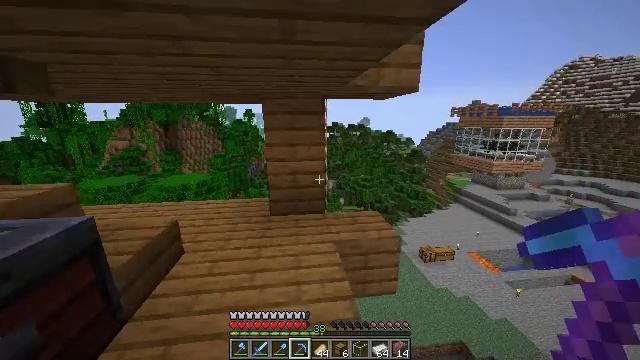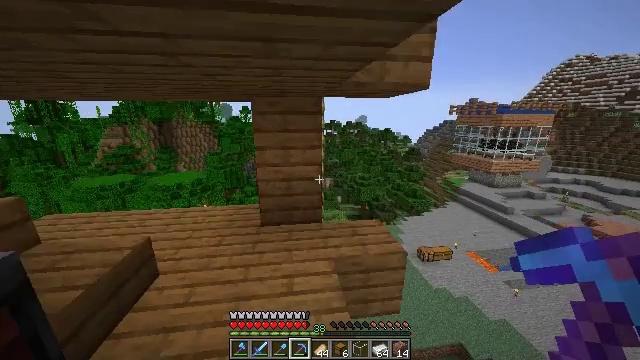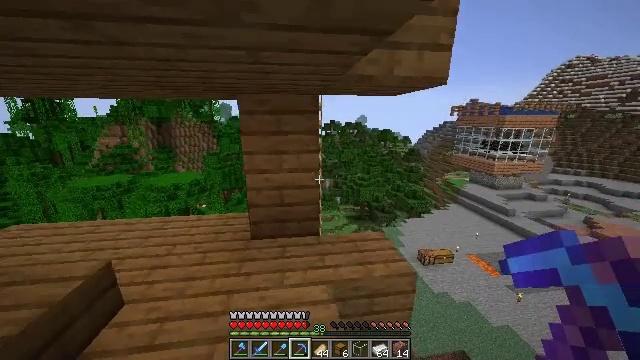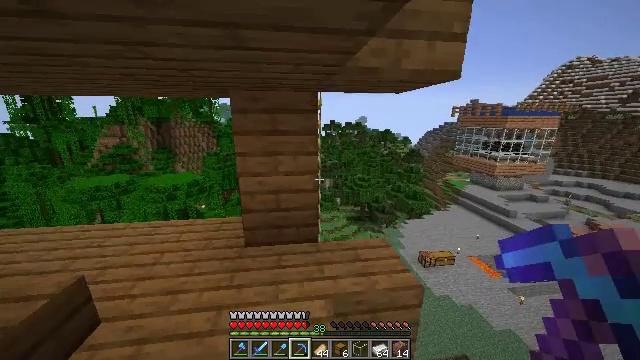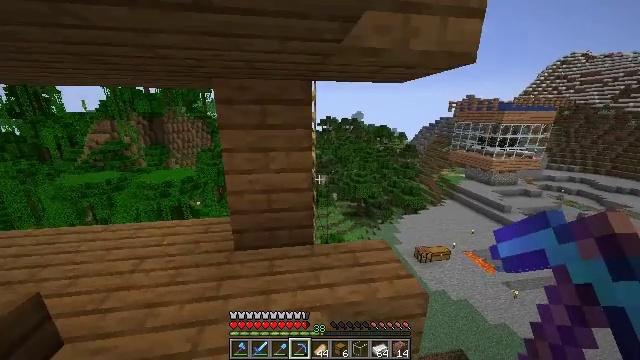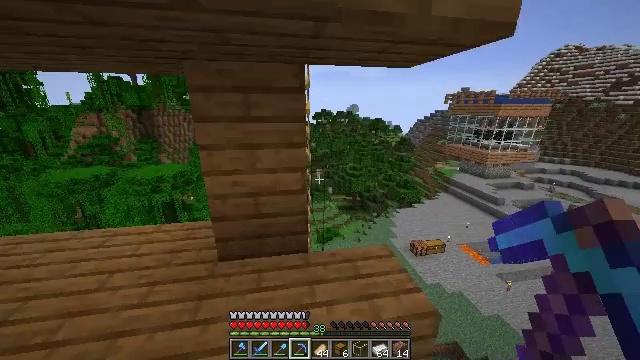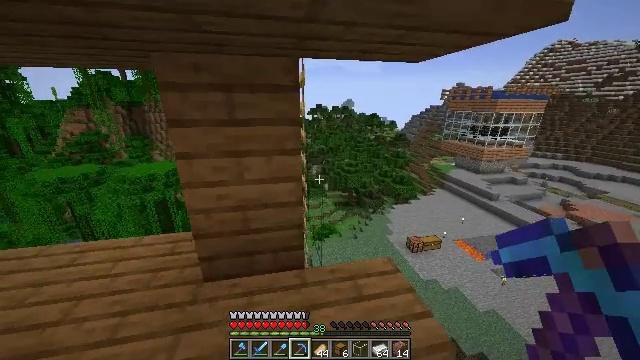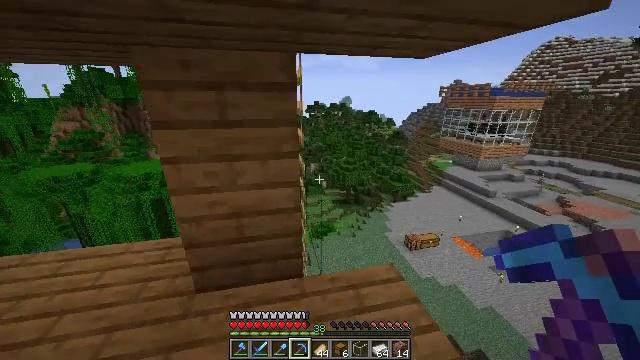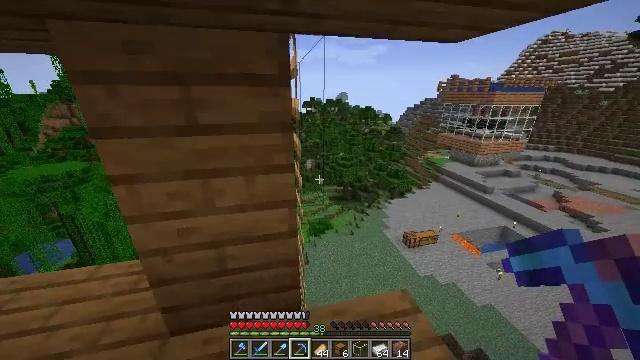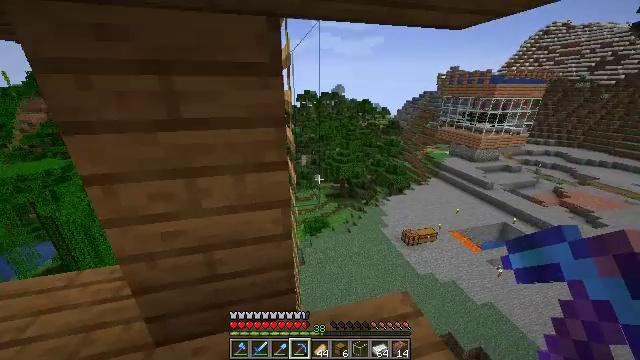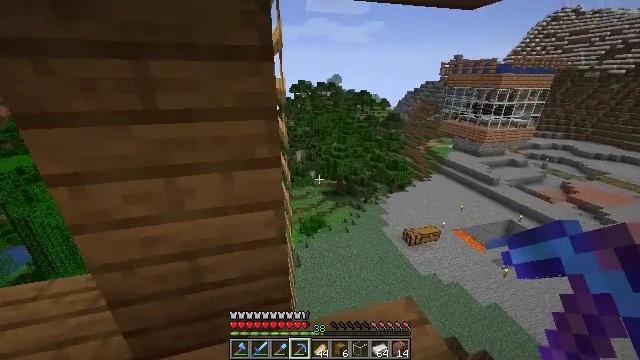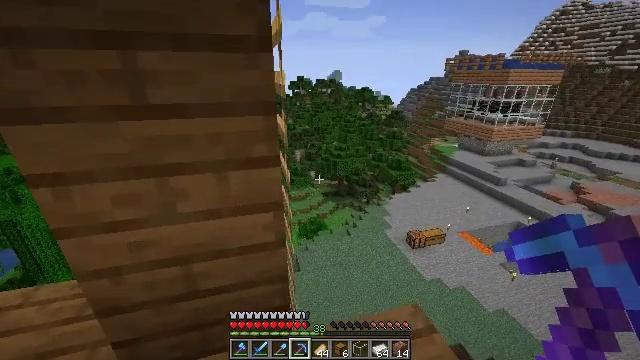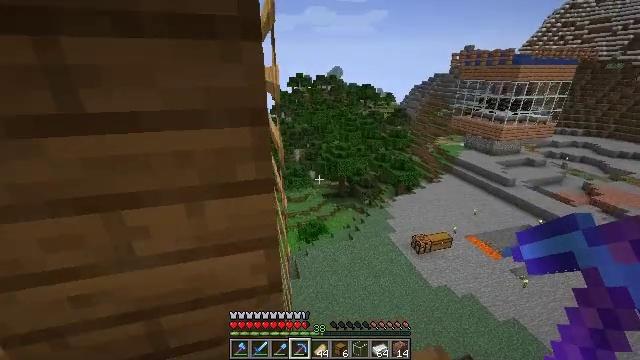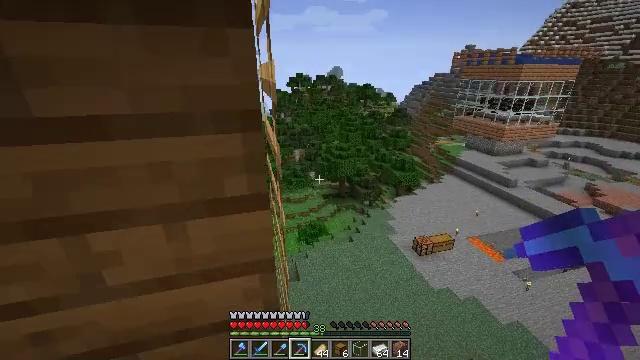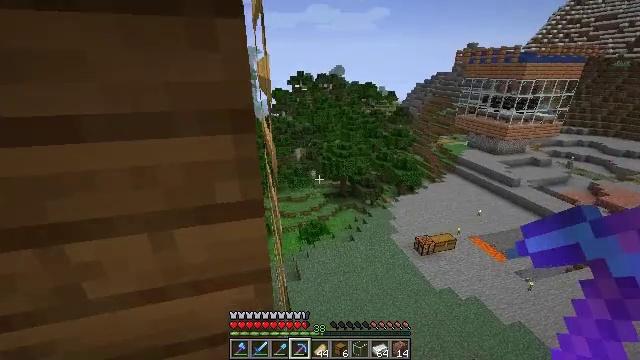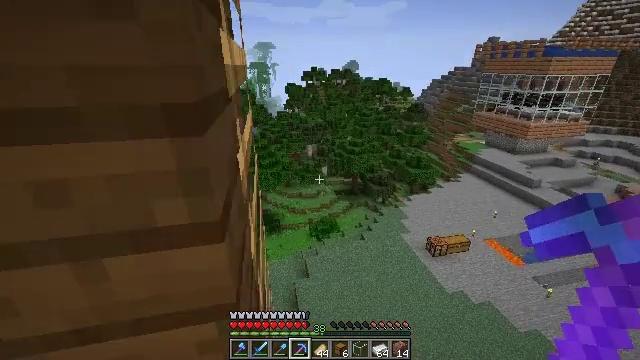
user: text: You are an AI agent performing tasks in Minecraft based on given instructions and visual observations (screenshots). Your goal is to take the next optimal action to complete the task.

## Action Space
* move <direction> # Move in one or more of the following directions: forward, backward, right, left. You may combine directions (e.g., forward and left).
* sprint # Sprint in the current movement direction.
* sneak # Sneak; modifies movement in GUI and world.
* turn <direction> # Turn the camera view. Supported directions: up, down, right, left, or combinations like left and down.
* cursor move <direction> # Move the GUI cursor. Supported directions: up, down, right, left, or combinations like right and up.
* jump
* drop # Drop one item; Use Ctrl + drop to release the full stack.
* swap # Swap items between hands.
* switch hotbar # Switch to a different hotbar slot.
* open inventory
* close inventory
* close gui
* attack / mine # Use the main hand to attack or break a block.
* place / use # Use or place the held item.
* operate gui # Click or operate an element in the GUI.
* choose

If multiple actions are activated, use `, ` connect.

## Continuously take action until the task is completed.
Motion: motion action
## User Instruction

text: Get redstone by crafting with appropriate materials.
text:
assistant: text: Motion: move forward
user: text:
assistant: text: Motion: move forward
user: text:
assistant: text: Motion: move forward
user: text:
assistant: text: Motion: move forward, turn right and down
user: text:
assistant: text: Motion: move forward, turn right and down
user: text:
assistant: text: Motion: move forward, turn right
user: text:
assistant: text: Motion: move forward
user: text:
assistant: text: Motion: turn down
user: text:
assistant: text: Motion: turn right
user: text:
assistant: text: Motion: turn right
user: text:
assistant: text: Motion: move forward
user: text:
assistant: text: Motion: move forward
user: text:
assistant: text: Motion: move forward
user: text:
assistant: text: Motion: move forward and move right
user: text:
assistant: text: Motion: move forward and move right, turn left
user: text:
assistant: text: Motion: move forward and move right, turn left
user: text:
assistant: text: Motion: move forward and move right, turn left
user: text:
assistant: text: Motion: turn left
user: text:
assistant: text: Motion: turn left and up
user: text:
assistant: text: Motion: turn left and up
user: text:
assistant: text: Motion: turn left and up
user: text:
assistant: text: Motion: turn left
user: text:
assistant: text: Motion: turn left and up
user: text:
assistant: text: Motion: move forward, turn left and up
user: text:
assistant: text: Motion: move forward, turn up
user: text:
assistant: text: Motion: move forward, turn right and up
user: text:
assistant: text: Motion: move forward, turn left and up
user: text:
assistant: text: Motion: move forward, turn left and up
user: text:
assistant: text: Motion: move forward, turn left and up
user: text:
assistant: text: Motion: move forward, turn left and up